Field crop: maize
Growth stage: 1
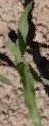
Species: maize